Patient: sex F, age 55
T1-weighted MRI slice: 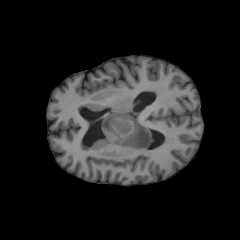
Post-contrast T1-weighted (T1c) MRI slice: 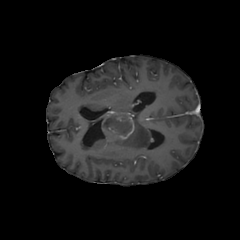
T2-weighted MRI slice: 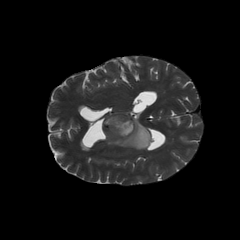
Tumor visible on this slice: yes
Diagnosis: Glioblastoma, IDH-wildtype
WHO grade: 4